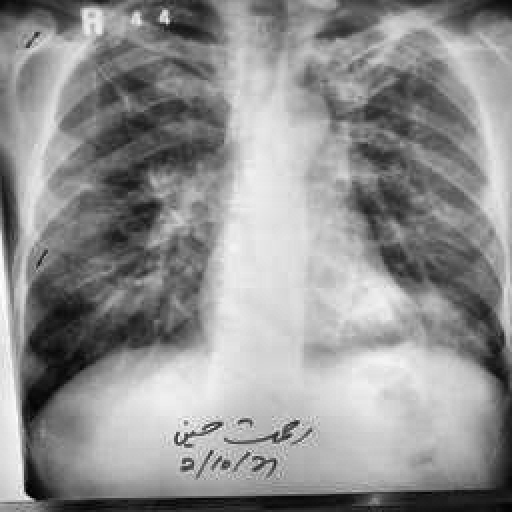
Finding: TUBERCULOSIS